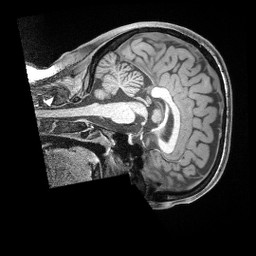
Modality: T1w
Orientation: sagittal
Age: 33
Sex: female
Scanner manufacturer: siemens
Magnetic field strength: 3 T
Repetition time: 2 s
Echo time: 0.00211 s